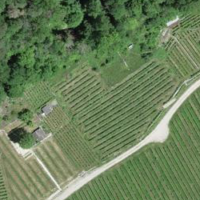
EUNIS habitat code: 40
Species observed at this site:
Chelidonium majus